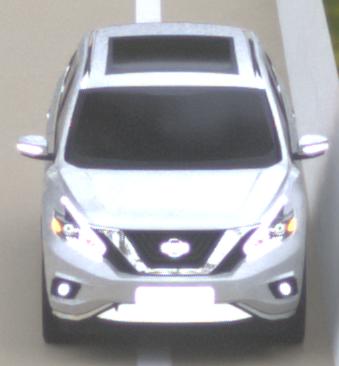
Make: Nissan
Model: Murano
Detailed model: Gen. 3 Z52
Model produced from: 2015
Doors: 5
Color: white
Road condition: dry road
Daytime: midday
Contrast: low contrast